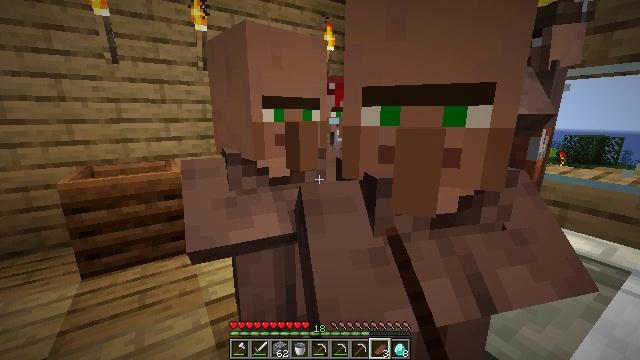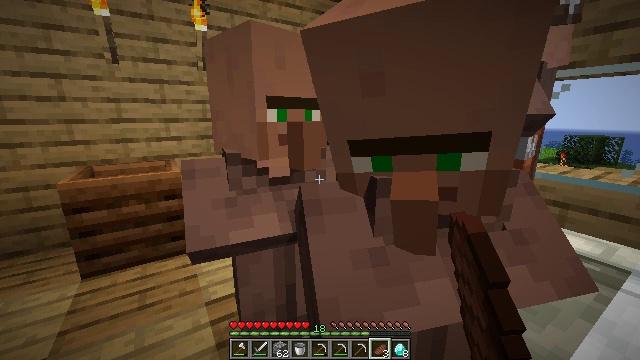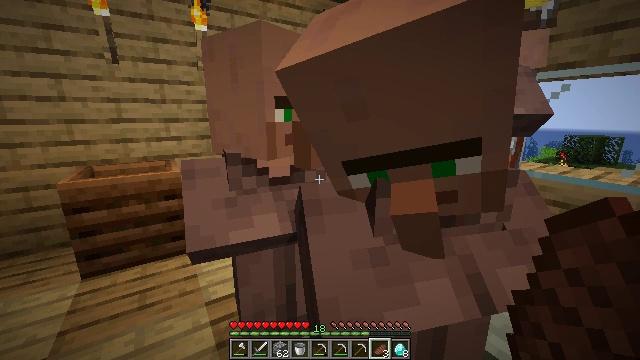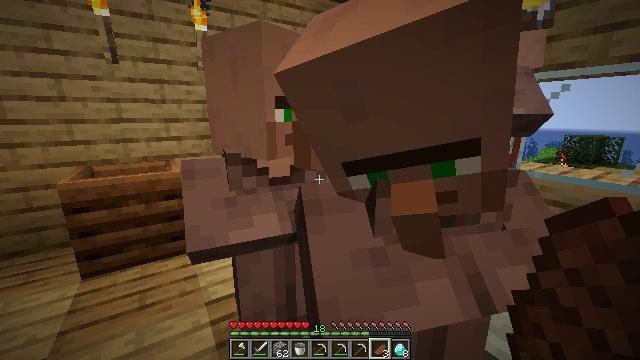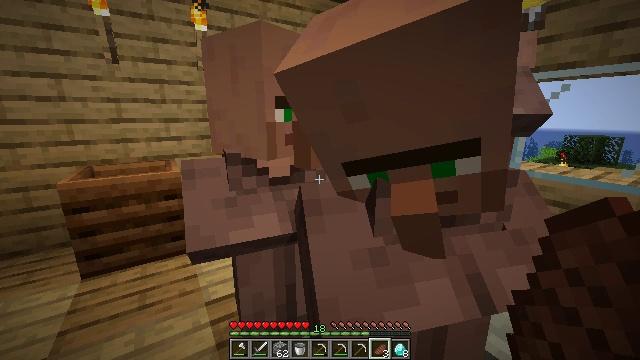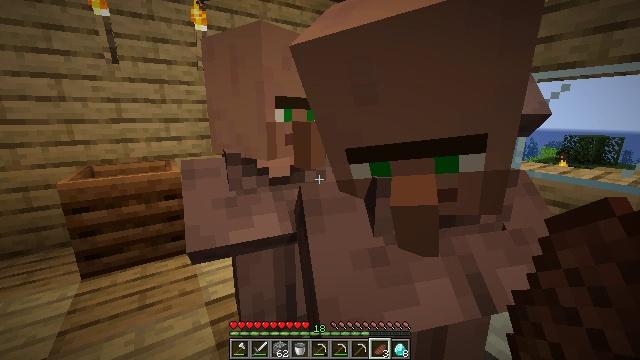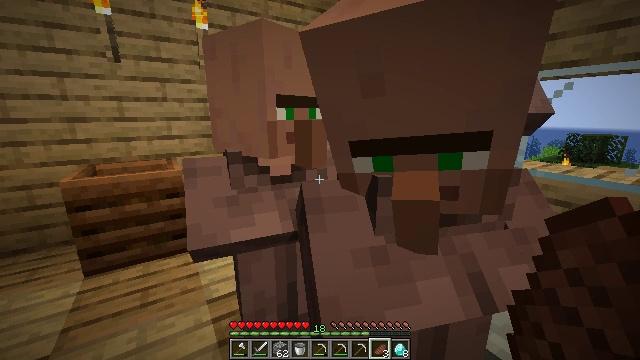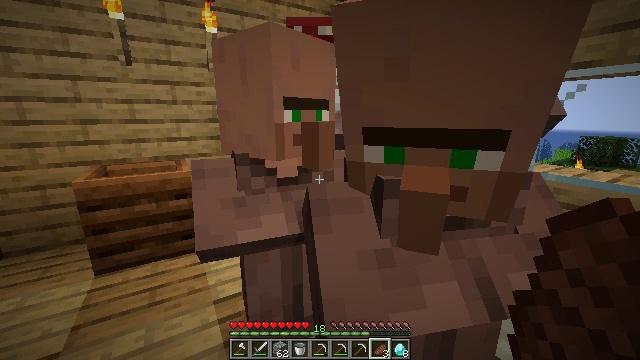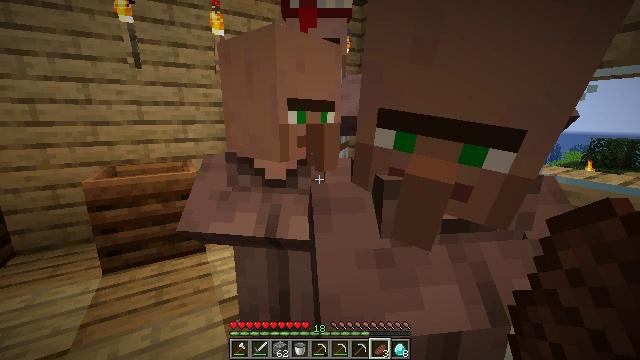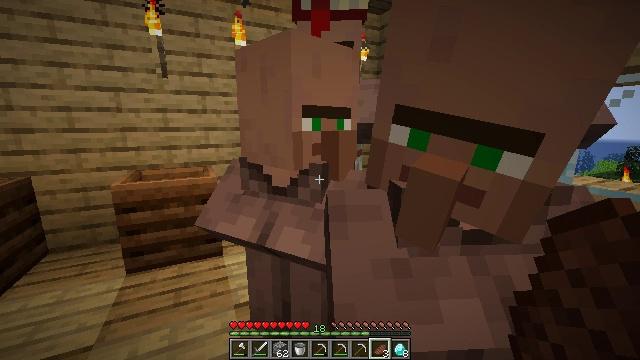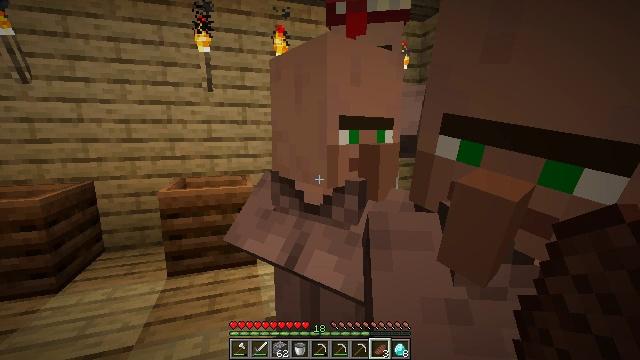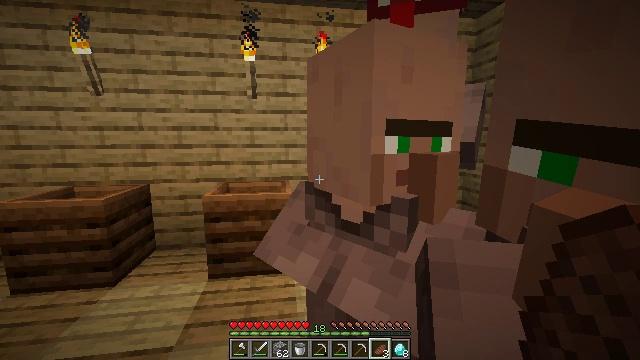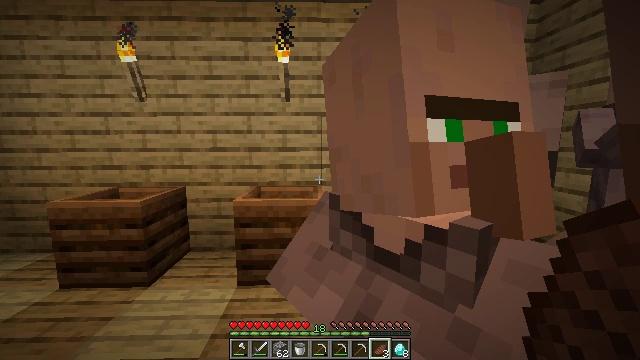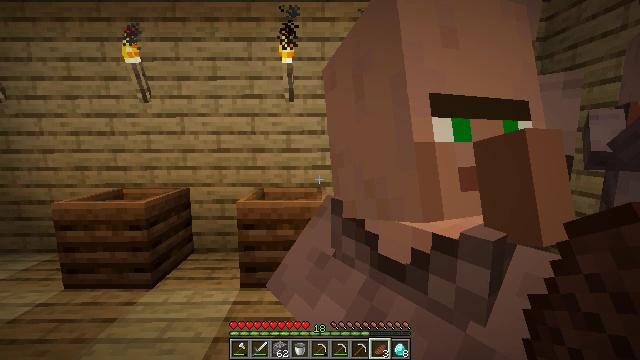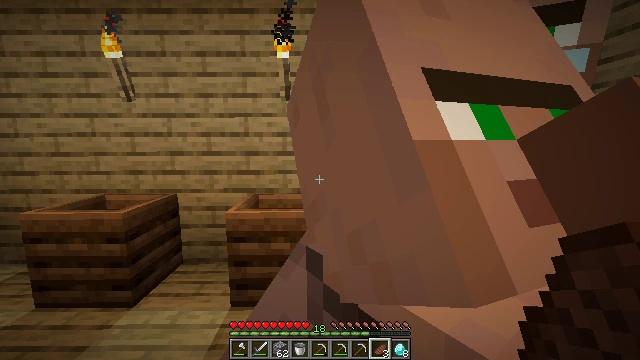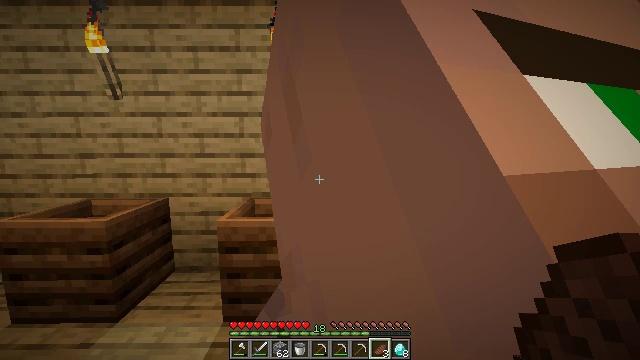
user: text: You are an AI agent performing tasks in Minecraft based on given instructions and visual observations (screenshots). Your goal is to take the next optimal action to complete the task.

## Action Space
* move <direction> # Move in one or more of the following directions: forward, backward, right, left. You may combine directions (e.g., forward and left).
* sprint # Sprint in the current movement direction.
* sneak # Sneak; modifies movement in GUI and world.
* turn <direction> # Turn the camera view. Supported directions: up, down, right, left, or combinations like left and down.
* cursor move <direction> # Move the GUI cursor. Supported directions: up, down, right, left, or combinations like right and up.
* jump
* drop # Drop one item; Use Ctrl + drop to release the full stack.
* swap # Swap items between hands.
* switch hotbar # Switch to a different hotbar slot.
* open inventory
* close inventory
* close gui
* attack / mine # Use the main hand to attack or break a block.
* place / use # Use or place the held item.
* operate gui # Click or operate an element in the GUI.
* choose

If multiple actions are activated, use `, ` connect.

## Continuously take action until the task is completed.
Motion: motion action
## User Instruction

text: Drop a cooked beef.
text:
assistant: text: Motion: no_op
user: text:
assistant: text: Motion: no_op
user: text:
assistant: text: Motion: no_op
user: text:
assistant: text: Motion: no_op
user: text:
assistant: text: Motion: no_op
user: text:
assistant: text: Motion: no_op
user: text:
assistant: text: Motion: turn left
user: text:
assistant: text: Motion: turn left
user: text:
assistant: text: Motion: turn left and up
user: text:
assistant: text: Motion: move forward, turn left and up
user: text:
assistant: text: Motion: move forward, turn left and up
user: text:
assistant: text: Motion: move forward, turn left
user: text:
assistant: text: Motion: move forward
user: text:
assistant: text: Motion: move forward
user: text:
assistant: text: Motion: move forward
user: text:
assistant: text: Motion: move forward
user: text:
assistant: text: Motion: move forward
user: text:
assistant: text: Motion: move forward
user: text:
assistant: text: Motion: move forward
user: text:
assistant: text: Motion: move forward
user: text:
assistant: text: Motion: move forward
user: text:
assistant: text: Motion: move forward
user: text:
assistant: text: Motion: move forward
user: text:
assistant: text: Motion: move forward
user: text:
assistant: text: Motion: move forward, turn right
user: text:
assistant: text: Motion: move forward, turn right
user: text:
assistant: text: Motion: turn right
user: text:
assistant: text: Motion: turn right
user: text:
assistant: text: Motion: turn right
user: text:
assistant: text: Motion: turn right